Field crop: maize
Growth stage: 2
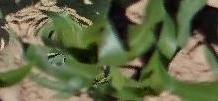
Species: maize